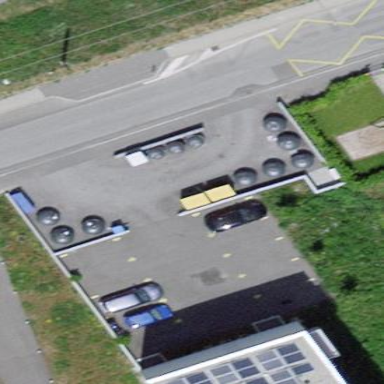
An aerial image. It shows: Recycling container in the area designated for recycling.